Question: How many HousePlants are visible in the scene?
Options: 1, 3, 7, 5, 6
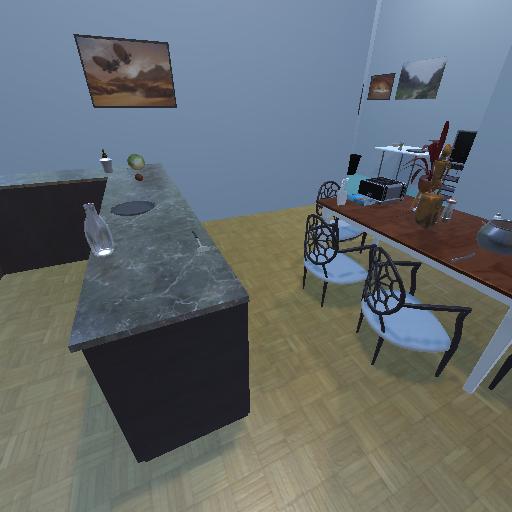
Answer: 1